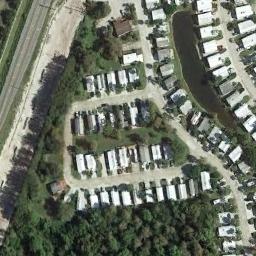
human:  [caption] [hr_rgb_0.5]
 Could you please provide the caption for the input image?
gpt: There are rows of mobile homes on each side of the lane .

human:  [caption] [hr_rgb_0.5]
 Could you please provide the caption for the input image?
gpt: Many trees are in the mobile home park .

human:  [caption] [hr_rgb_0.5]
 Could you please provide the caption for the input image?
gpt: The mobile home park has lots of neatly arranged white mobile homes, A lake and a grove of trees and some roads go through the mobile home park .

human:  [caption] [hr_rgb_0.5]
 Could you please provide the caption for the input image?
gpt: The mobile home park is on the grass next to the lake .

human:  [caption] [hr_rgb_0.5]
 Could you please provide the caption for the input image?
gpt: There are many white buildings around a lake in the mobile home park .